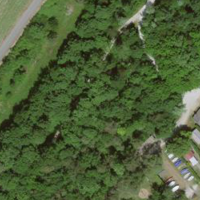
EUNIS habitat code: 53
Species observed at this site:
Prunus spinosa